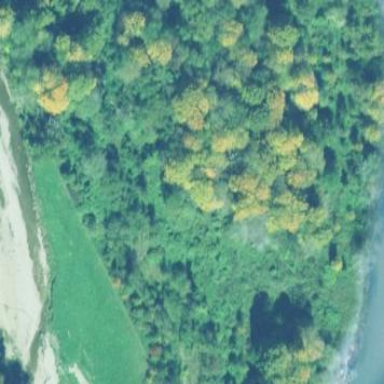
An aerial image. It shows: Lush woodland area covered with trees.